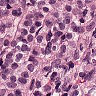
Metastatic tissue present: yes